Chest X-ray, AP view. Patient: 23 years old, sex M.
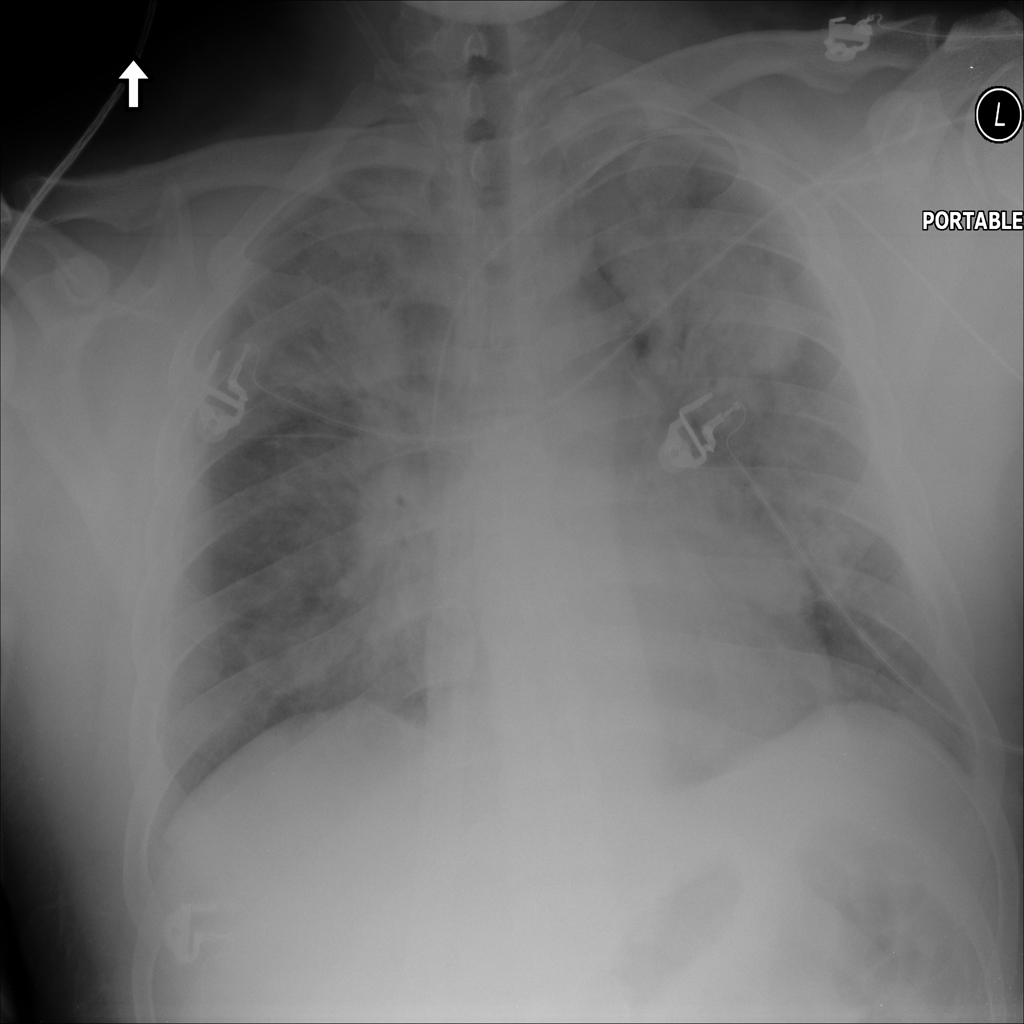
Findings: Edema, Effusion